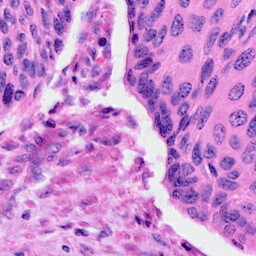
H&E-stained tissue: Cervix